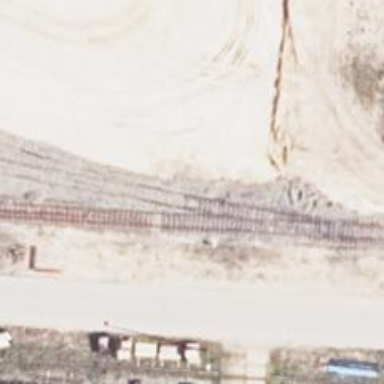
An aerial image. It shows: Railway switch.